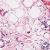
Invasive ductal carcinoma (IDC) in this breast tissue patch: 0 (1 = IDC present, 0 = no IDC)